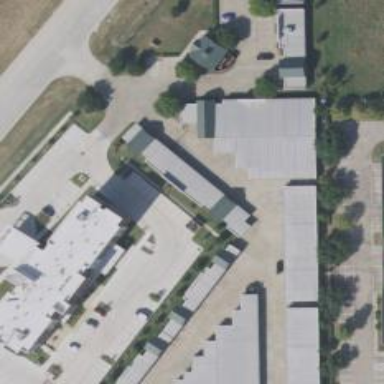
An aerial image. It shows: Warehouse building.